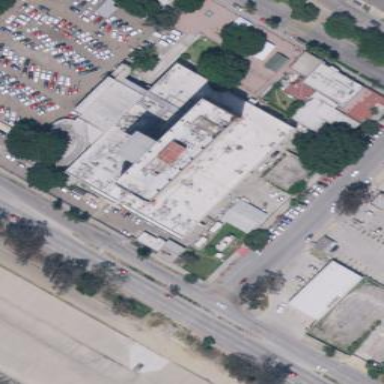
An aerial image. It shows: Healthcare facility identified as hospital.